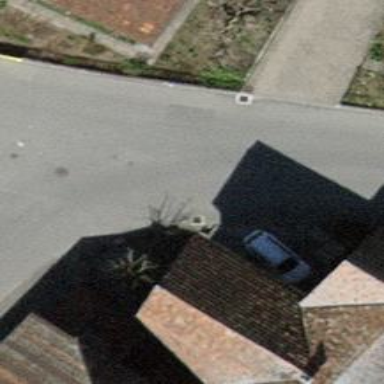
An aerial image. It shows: Residential road with asphalt surface and no sidewalk.